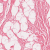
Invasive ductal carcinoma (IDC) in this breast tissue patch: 0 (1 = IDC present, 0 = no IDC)